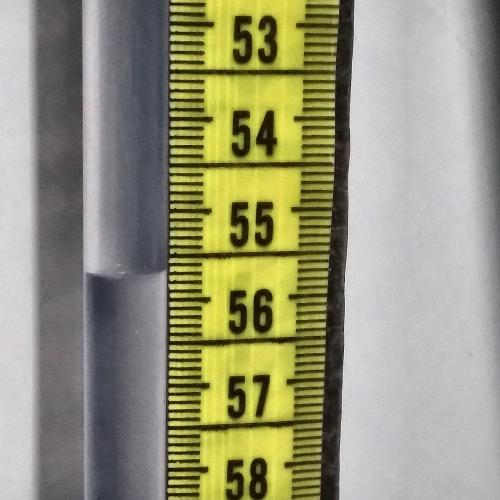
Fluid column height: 55.7 cm